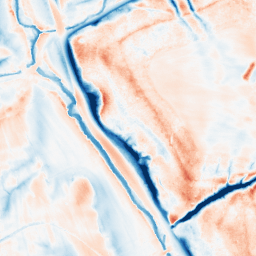
Category: classical
Decomposition family: gaussian_anisotropic
Decomposition parameters: sigma_x: 10
sigma_y: 5
Upsampling method: bspline
Upsampling parameters: scale: 4
Upsampling scale: 4